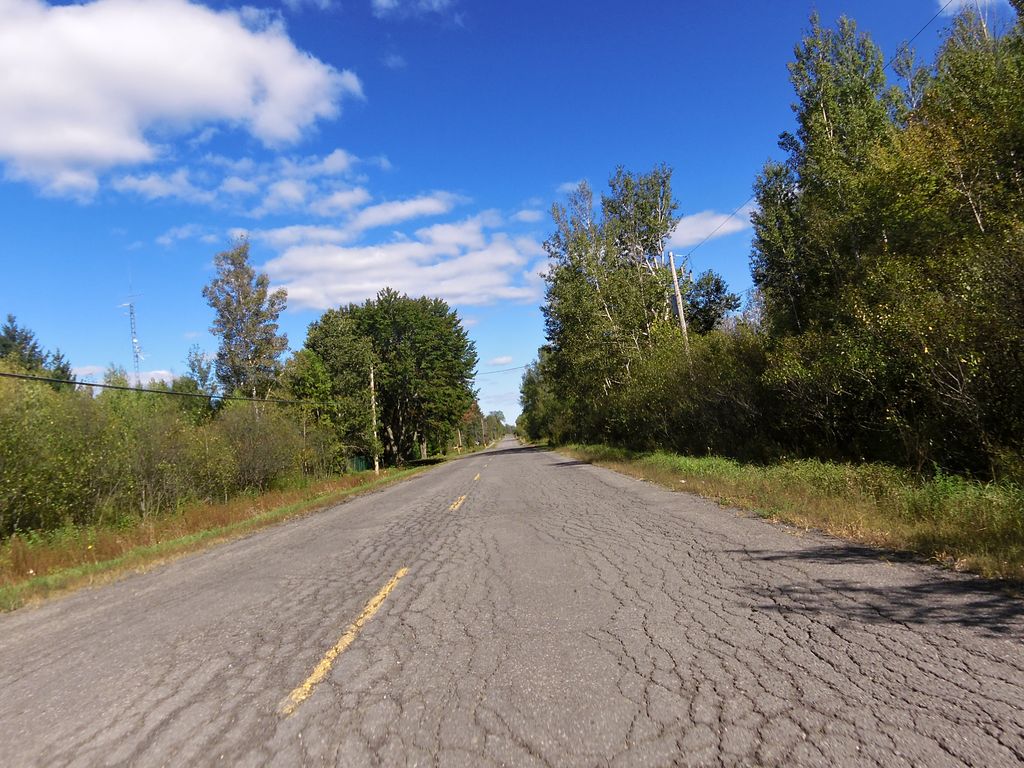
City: ottawa-gatineau